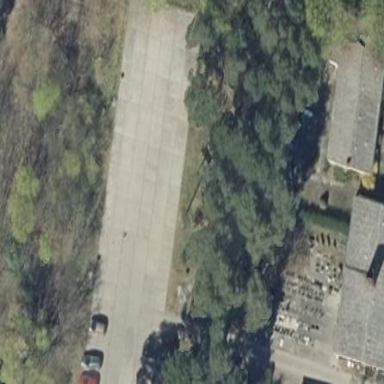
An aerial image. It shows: Parking area with concrete surface.